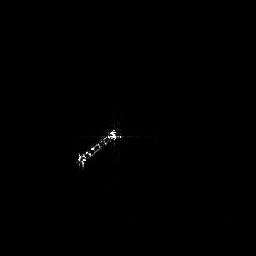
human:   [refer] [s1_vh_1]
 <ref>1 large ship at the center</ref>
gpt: <box>[[27, 46, 47, 66, 0]]</box>